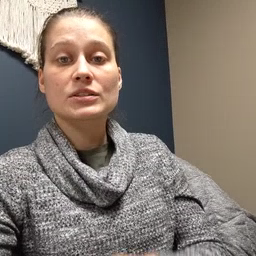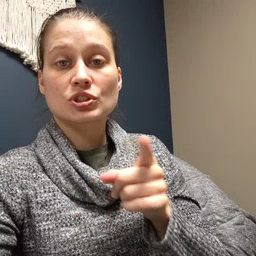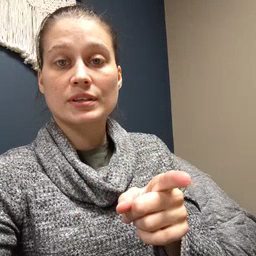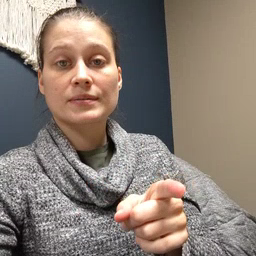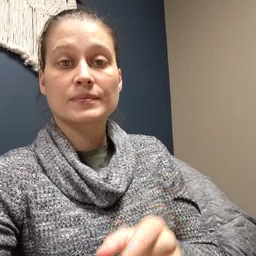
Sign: hesheit